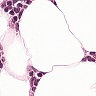
Metastatic tissue present: no